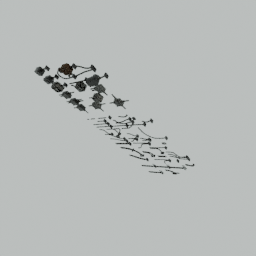
Label: electronics